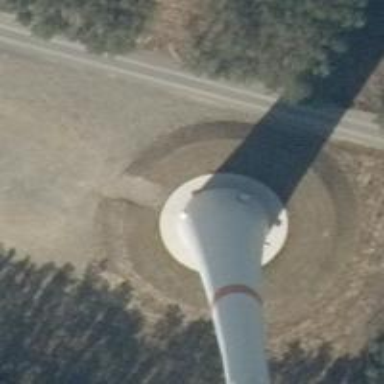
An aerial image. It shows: Wind power generator.